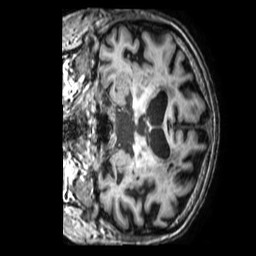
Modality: T1w
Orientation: coronal
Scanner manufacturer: philips
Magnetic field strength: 3 T
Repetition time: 0.009897 s
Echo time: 0.004604 s